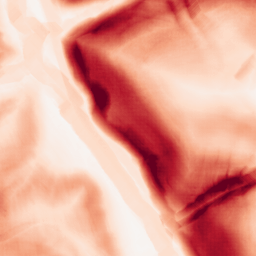
Category: morphological
Decomposition family: morphological_gradient
Decomposition parameters: size: 10
shape: diamond
Upsampling method: sinc_hamming
Upsampling parameters: scale: 8
kernel_size: 16
Upsampling scale: 8